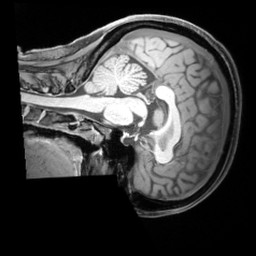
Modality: T1w
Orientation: sagittal
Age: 40
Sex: female
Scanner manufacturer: siemens
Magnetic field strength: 3 T
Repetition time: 1.97 s
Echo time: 0.00206 s